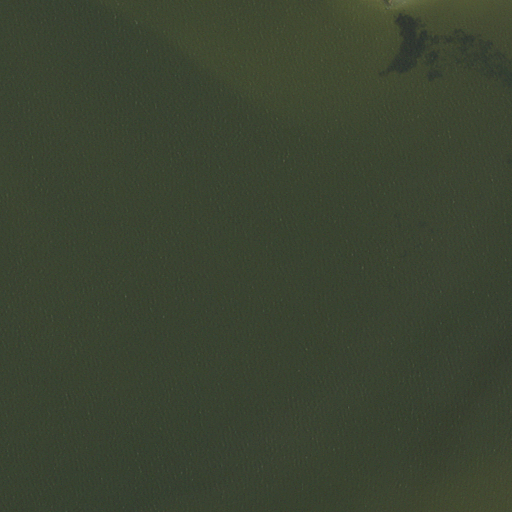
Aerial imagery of island in North Carolina named Penguins Islands containing open water and herbaceous wetlands